Question: I'm having a few issues with the positioning of text looking vastly different in different browsers with Easel JS when embedding a custom font.
I think it may be the line height, but there is no way to control this with EaselJS as far as I am aware.
I have tried changing the 'line-height' as well as some other properties of the body in CSS and in the font-face declaration but had no success!

as you can see it is only Firefox causing any problems, It also appears correctly (like chrome, IE and Safari) on multiple mobile and tablet devices, iOS and Android, (Chrome, Safari and Android native browsers)
On a previous project I had Firefox detection and setting the x position lower to balance it out, but i'm looking for a solution not a workaround!
---
EDIT: I stumbled across this <URL>
But when I have text in the html, not rendered by EaselJS in canvas, there is no difference between browsers!
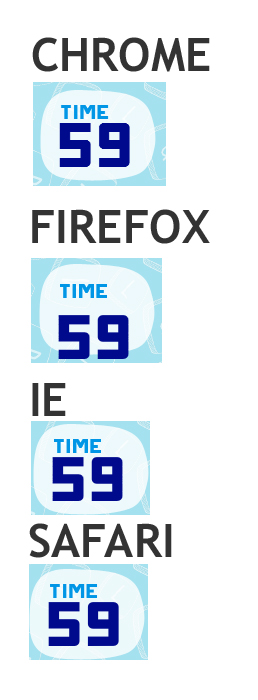
Answer: The following font attributes are available on the drawing context (canvas):
- - -
When drawing to the canvas set the textBaseline explicitly (js):
'''
context.textBaseline = "alphabetic";
'''
<URL>
Did you try the text-rendering declaration? (css)
'''
text-rendering: geometricPrecision;
'''
<URL>
Disclaimer: These are just wild guesses since you didn't supply any code.